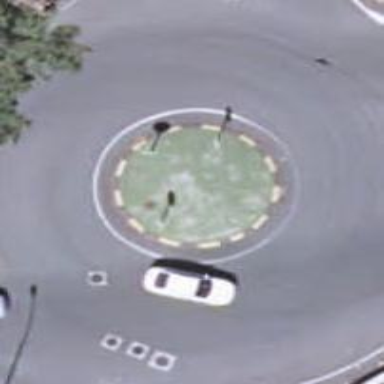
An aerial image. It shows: Roundabout on trunk highway.